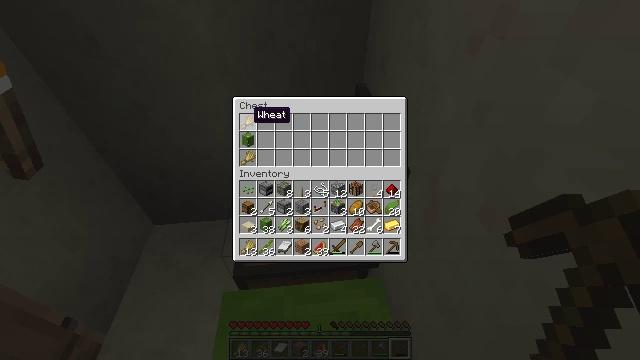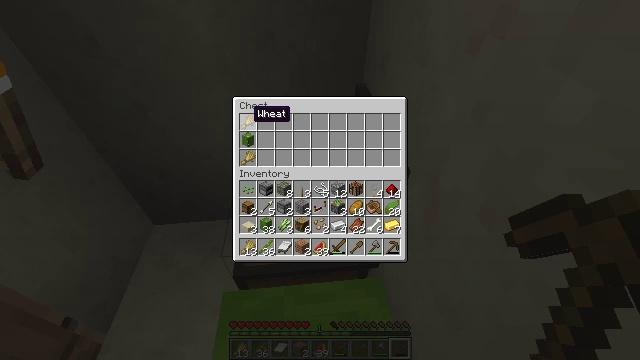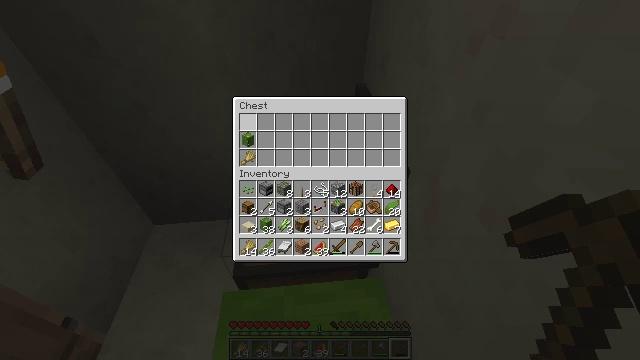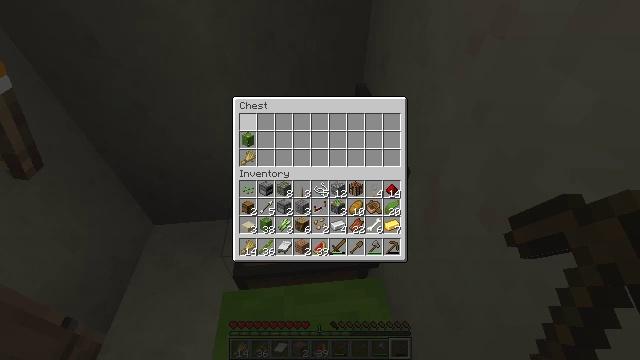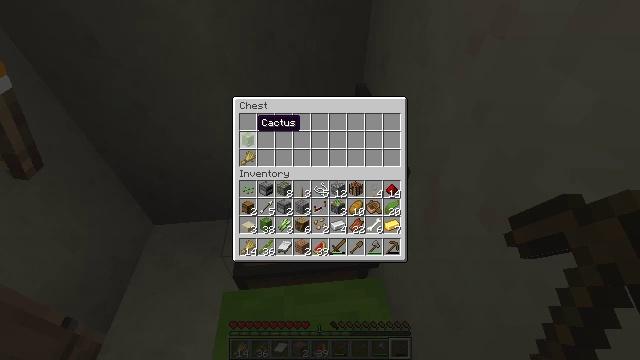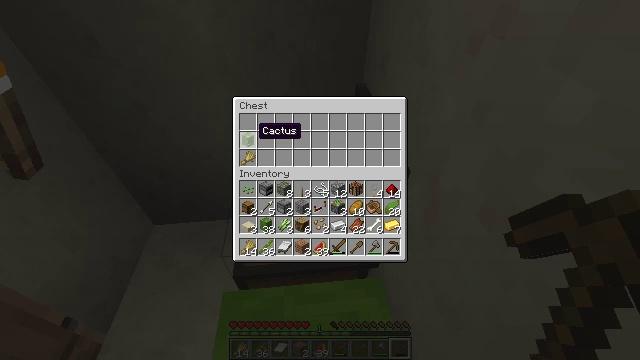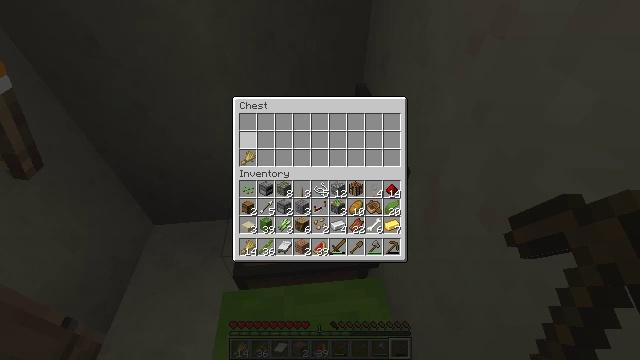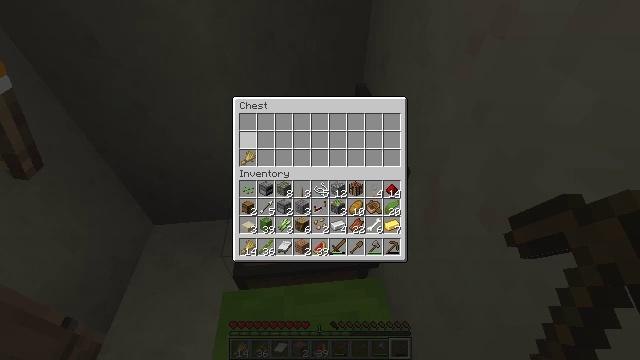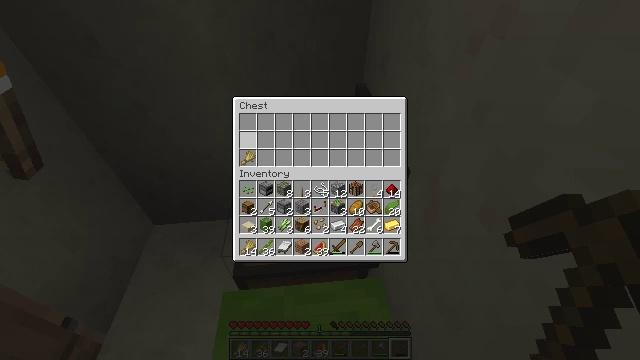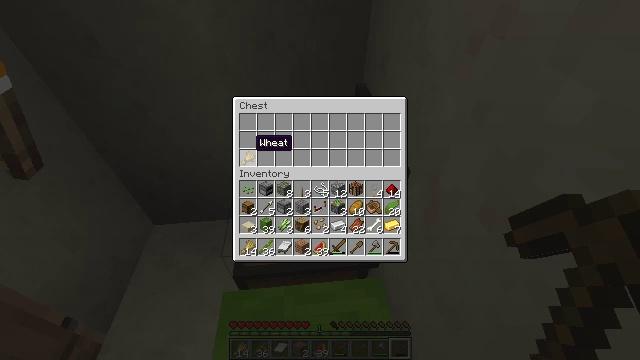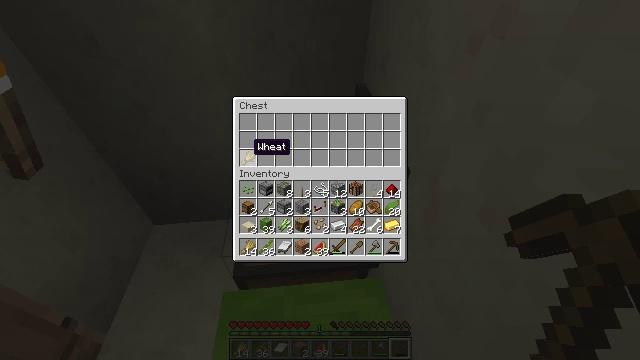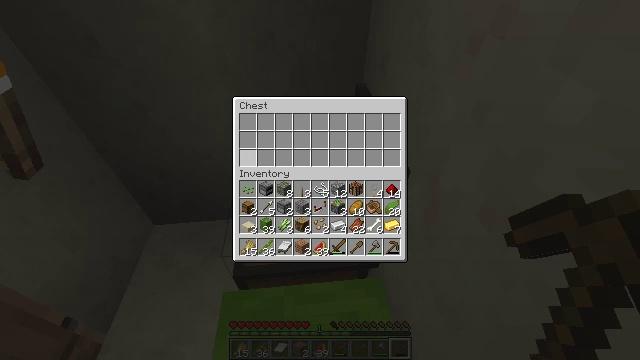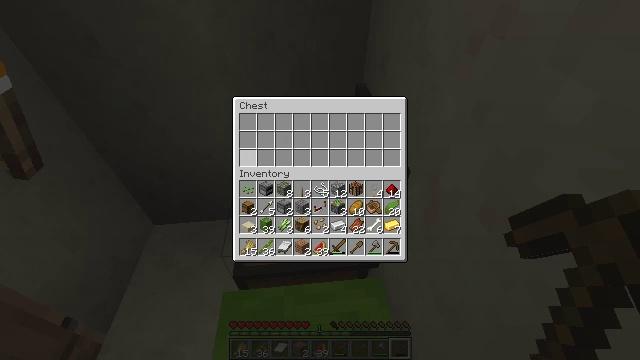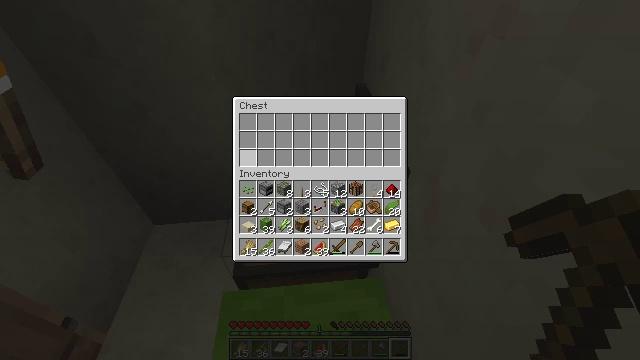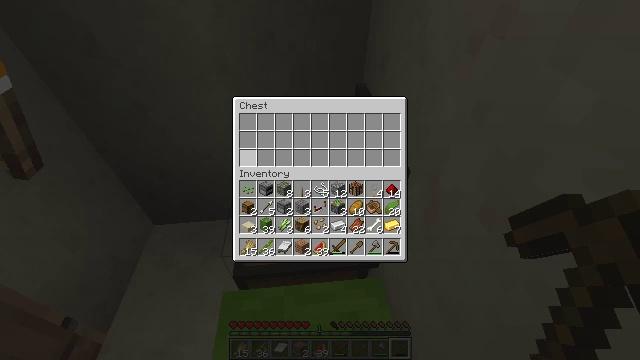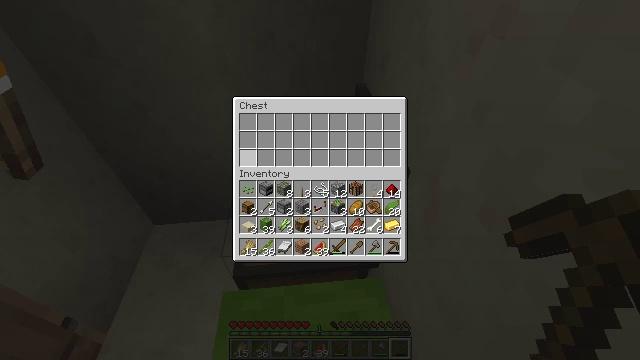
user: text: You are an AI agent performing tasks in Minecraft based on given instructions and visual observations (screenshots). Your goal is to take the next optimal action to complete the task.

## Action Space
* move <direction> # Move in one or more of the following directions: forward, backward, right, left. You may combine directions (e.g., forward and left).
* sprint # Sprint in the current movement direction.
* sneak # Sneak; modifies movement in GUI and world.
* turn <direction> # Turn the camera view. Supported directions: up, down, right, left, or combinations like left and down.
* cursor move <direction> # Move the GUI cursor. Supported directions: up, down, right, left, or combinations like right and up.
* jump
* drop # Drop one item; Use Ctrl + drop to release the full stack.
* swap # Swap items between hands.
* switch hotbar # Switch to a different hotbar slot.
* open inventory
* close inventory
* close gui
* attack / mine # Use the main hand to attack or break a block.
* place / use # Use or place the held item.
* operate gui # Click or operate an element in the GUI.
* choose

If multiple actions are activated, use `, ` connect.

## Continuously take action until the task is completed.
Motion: motion action
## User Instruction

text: Pull up beetroots from the soil.
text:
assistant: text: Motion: sneak
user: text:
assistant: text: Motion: sneak, operate gui
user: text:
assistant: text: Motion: sneak, operate gui
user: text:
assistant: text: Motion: sneak, cursor move down, operate gui
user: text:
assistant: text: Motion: sneak, cursor move down
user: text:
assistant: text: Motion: sneak, operate gui
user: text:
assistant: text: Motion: sneak, operate gui
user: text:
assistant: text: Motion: sneak, operate gui
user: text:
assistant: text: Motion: sneak, cursor move down
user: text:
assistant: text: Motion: sneak
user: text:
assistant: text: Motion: sneak, operate gui
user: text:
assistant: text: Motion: sneak, operate gui
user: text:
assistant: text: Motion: sneak, operate gui
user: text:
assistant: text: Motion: sneak, operate gui
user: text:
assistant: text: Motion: sneak
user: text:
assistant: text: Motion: sneak
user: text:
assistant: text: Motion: sneak
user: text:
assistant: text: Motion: sneak, cursor move right
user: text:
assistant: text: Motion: no_op
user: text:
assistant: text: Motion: no_op
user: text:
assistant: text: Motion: no_op
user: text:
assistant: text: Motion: no_op
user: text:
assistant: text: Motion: no_op
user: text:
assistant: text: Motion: no_op
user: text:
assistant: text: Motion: no_op
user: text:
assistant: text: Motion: close gui
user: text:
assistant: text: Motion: turn left
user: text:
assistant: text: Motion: turn left
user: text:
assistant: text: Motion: turn left and up
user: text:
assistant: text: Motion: turn left